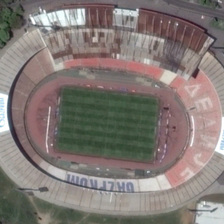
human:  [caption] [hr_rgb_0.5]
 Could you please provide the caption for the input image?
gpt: a playground is in a stadium near some green trees .

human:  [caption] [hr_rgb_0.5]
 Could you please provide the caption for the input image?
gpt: red and green football fields are in the middle of the stadium .

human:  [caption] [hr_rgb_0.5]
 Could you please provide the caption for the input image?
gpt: the big stadium is surrounded by many houses regularly .

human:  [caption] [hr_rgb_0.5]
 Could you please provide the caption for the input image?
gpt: a playground is in a stadium near some green trees .

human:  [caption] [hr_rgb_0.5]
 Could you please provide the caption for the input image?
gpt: the big stadium is surrounded by many houses regularly .